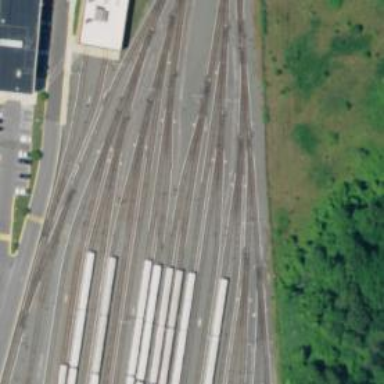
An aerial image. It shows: Electrified rail in service yard.